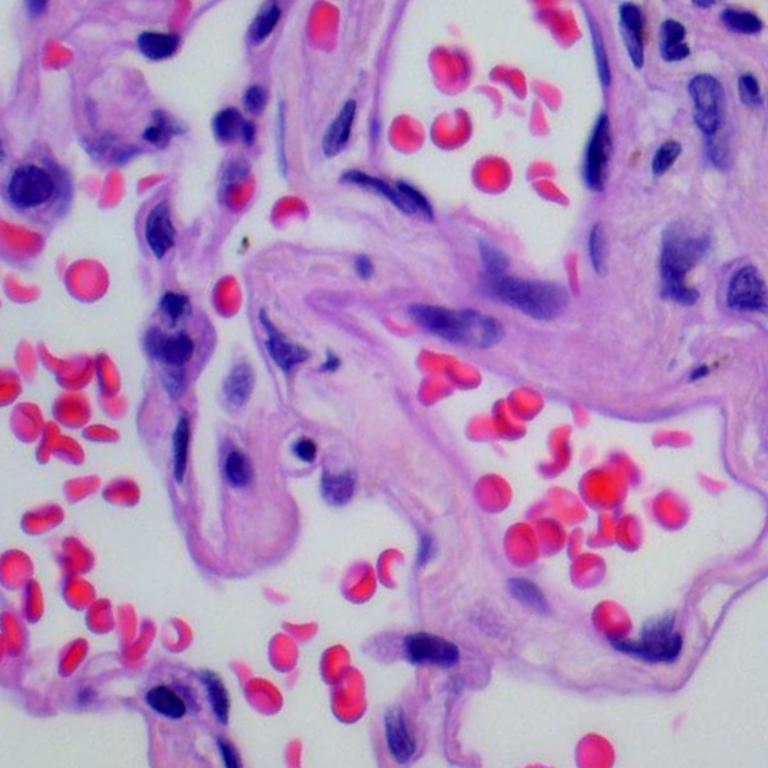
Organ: lung
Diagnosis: benign